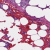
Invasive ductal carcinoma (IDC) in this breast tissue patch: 0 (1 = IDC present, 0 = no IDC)